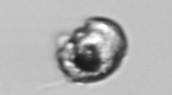
Label: Proterythropsis